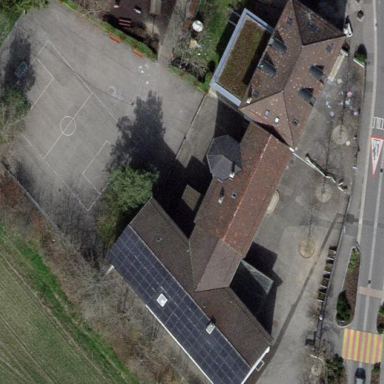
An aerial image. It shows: School.